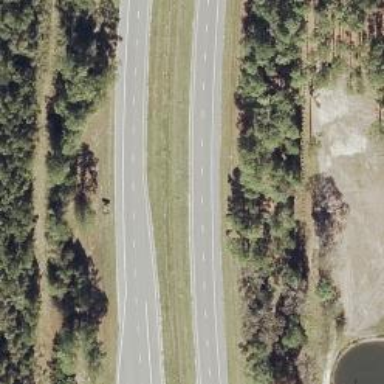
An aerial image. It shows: Trunk highway with expressway features.